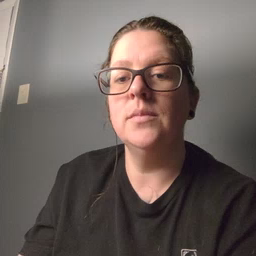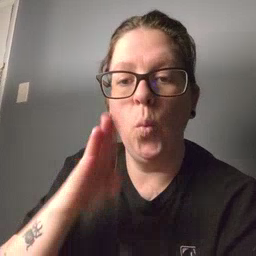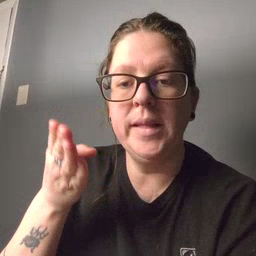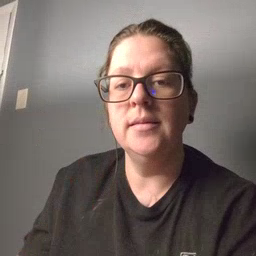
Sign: open